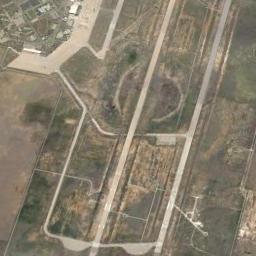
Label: airport